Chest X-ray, PA view. Patient: 35 years old, sex M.
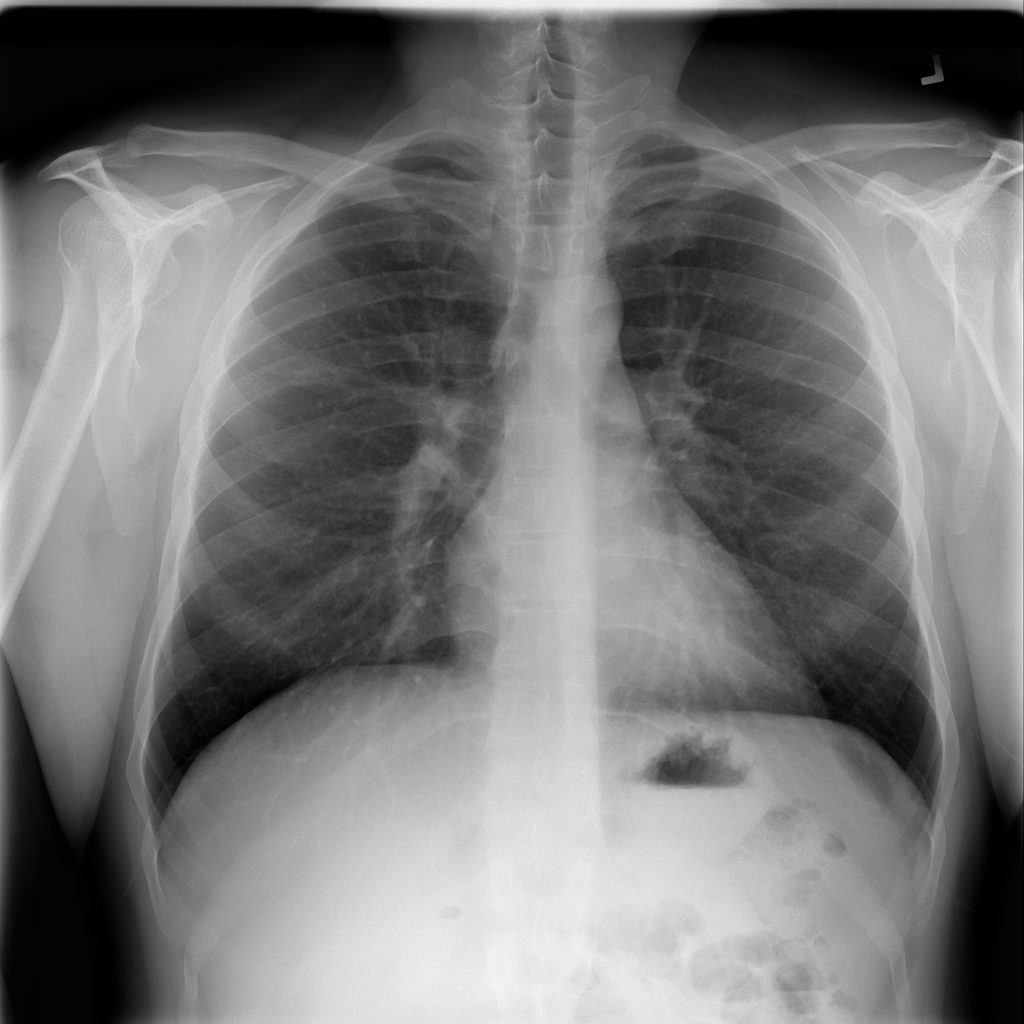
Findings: No Finding